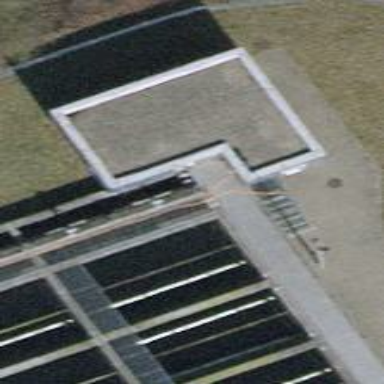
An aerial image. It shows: Service building with flat roof.